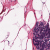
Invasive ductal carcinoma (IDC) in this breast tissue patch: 0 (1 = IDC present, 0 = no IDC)